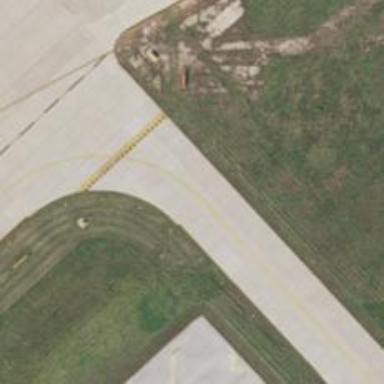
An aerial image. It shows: View of taxiway at the airport.